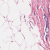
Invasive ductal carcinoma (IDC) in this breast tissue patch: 0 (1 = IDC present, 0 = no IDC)